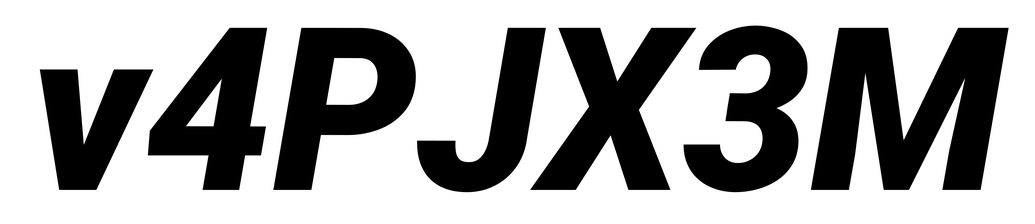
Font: Roboto-Italic_Black_Italic